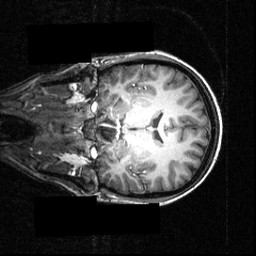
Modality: T1w
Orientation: coronal
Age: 21
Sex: female
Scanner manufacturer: siemens
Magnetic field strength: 3.951 T
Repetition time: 1.5 s
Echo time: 0.00335 s